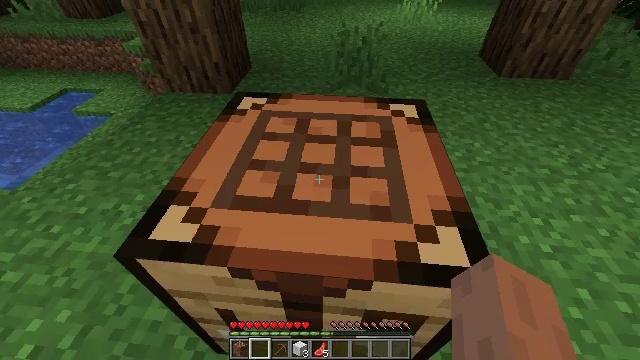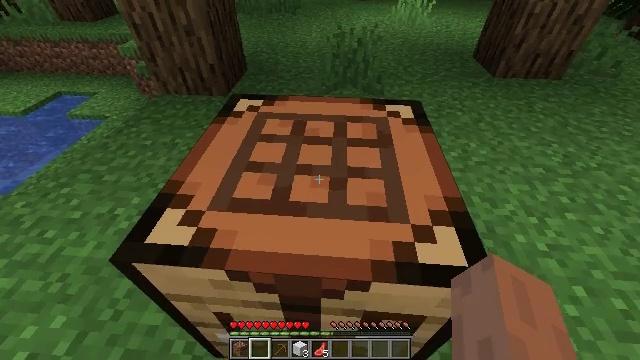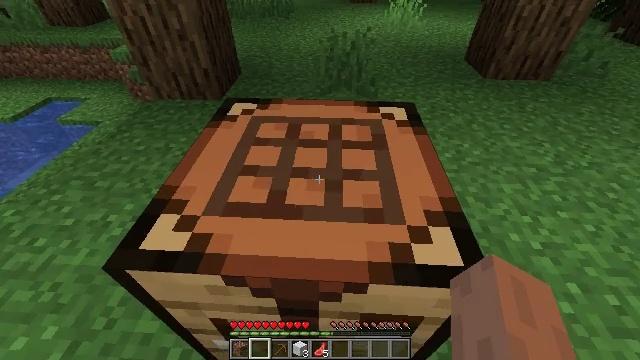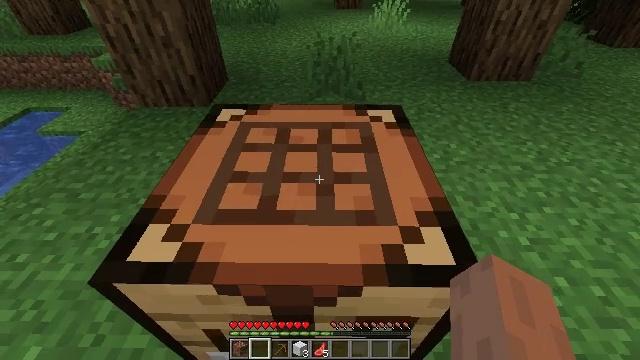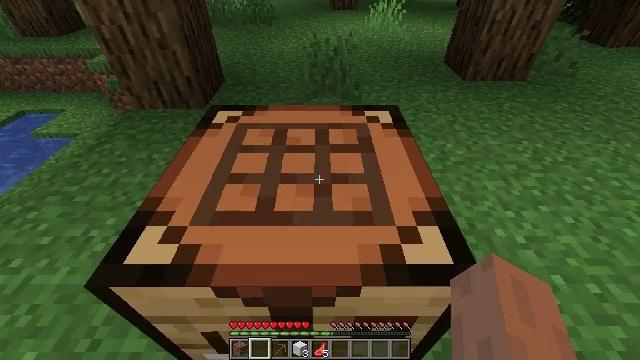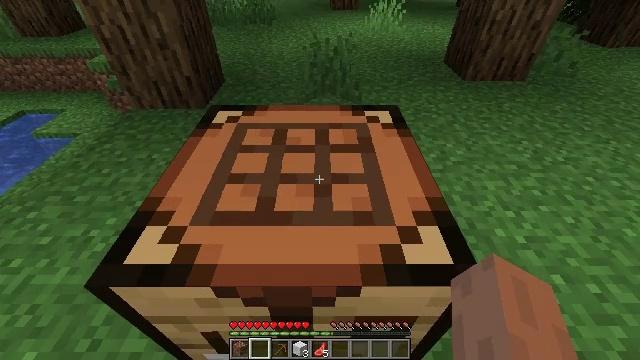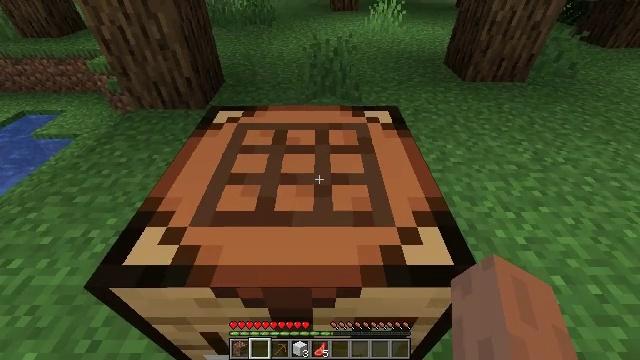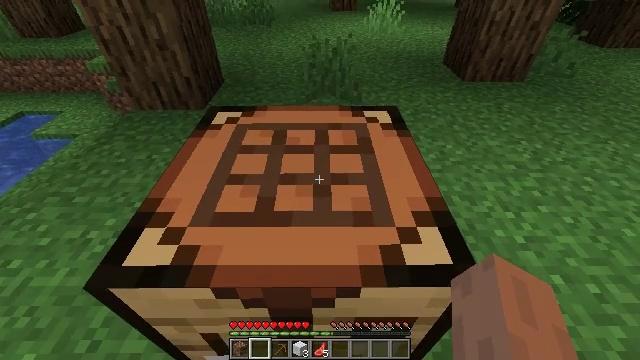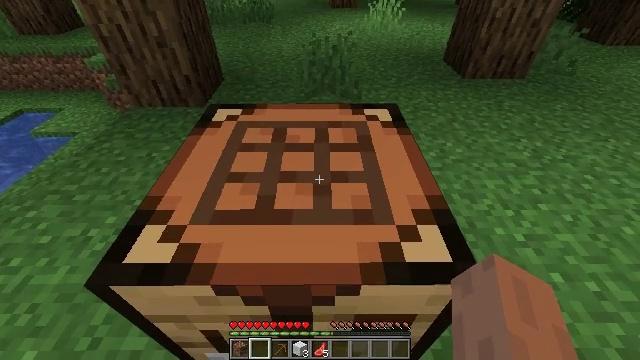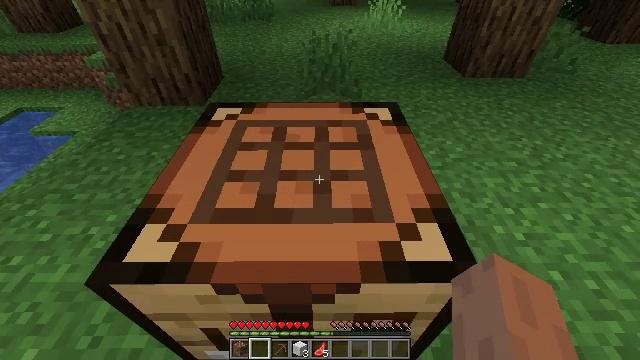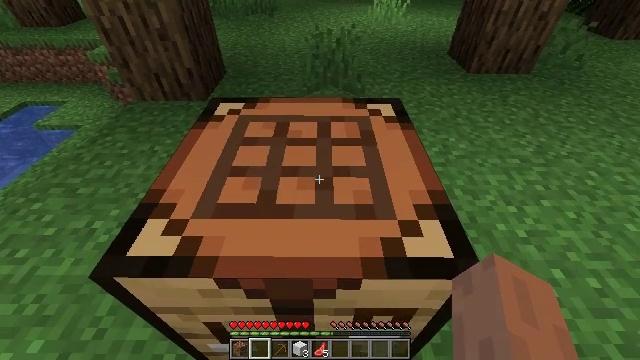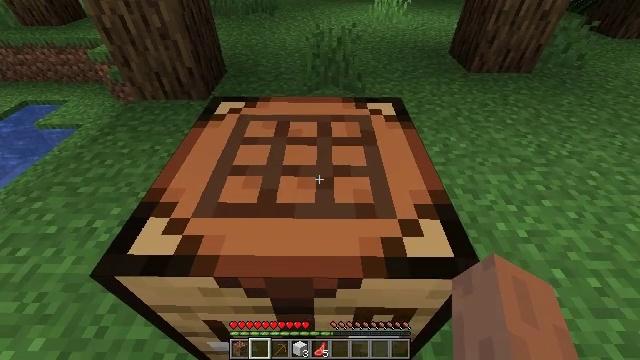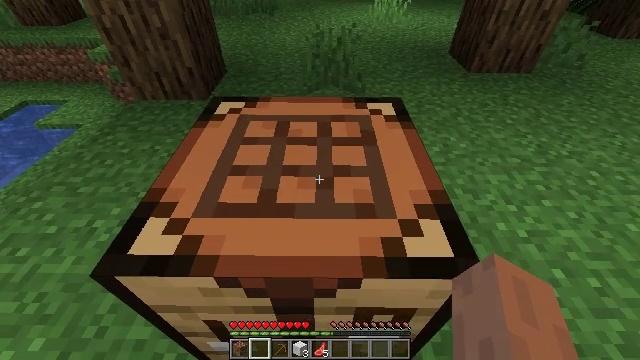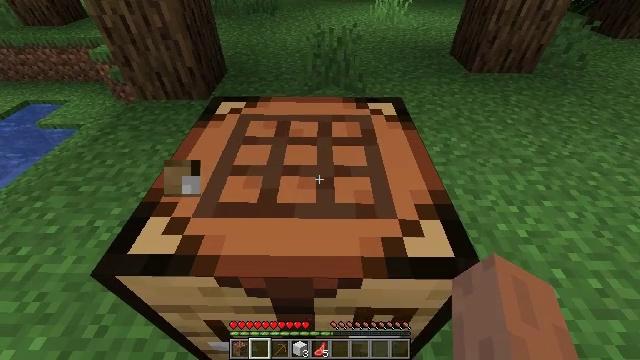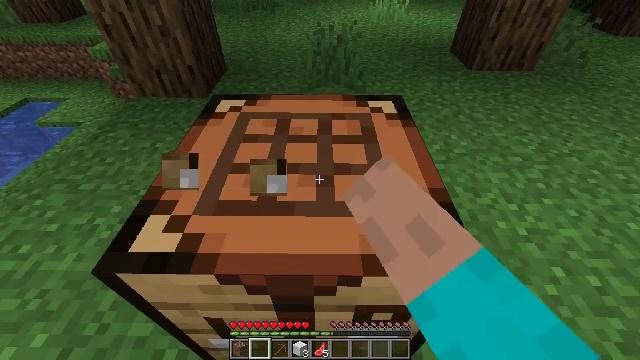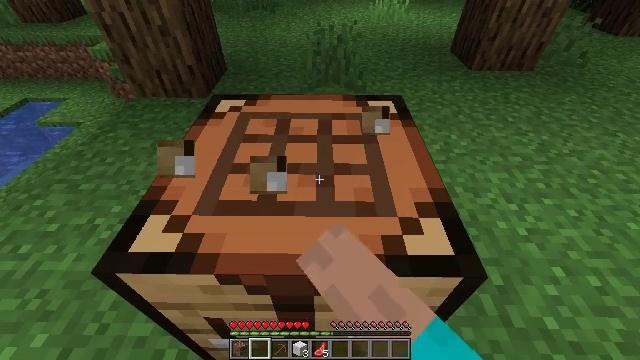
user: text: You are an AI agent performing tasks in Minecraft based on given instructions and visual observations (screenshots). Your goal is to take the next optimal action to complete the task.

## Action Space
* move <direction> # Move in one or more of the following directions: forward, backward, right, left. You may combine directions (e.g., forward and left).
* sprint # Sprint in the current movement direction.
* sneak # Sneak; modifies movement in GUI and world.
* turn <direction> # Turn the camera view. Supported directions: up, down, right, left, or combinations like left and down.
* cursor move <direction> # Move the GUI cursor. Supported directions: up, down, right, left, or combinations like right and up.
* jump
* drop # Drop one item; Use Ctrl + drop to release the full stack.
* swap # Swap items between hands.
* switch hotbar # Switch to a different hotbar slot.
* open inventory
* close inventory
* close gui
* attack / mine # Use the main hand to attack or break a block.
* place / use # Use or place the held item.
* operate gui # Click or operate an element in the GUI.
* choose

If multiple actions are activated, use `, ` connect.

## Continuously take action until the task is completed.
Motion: motion action
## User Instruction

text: Mine block crafting table.
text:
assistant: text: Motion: open inventory
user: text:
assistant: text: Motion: turn right
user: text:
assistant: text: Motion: turn right
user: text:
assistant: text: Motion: no_op
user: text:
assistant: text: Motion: no_op
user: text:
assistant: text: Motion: no_op
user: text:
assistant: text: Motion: no_op
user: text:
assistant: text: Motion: no_op
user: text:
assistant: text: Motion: no_op
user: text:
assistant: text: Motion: no_op
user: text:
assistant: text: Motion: no_op
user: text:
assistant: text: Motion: no_op
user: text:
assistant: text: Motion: attack / mine
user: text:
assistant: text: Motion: attack / mine
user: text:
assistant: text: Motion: attack / mine
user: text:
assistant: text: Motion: attack / mine
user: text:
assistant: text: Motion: attack / mine
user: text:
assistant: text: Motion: attack / mine
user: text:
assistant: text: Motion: attack / mine
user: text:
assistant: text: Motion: attack / mine
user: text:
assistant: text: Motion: attack / mine
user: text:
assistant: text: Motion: attack / mine
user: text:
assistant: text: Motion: attack / mine
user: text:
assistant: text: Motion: attack / mine
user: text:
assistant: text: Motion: attack / mine
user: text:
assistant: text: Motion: attack / mine
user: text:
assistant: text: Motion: attack / mine
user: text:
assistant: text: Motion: attack / mine
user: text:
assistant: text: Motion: attack / mine
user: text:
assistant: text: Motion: attack / mine